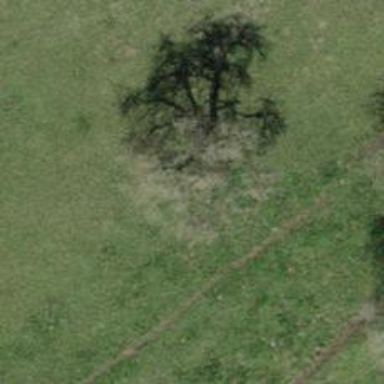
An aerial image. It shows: Deciduous broadleaved tree.